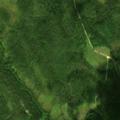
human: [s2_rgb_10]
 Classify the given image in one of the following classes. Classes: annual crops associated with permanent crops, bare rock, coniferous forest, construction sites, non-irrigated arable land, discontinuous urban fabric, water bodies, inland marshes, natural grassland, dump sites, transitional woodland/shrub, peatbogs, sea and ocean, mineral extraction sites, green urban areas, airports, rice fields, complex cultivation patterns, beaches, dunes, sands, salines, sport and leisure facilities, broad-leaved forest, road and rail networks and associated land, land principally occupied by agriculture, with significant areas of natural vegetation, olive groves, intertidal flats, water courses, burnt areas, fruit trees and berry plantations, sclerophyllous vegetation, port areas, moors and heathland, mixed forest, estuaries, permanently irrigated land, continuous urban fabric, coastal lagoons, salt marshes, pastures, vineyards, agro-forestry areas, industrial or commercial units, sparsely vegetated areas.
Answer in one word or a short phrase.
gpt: coniferous forest, transitional woodland/shrub